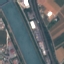
Label: River